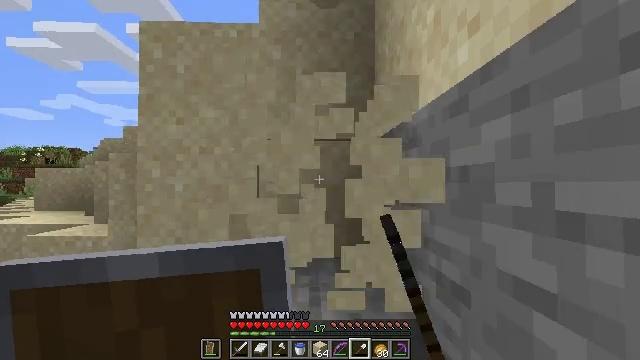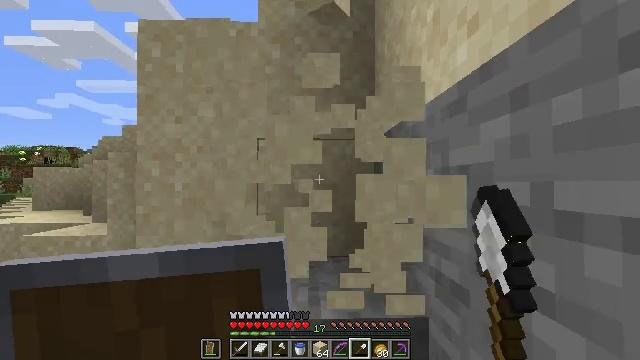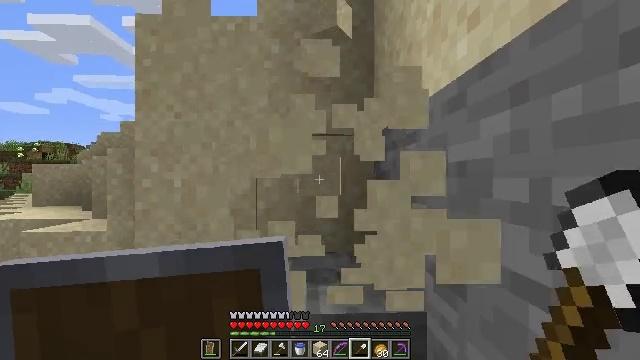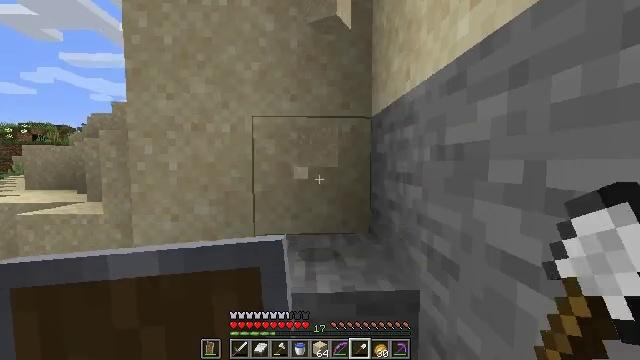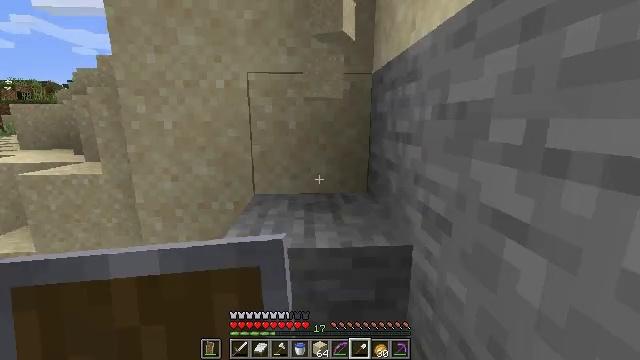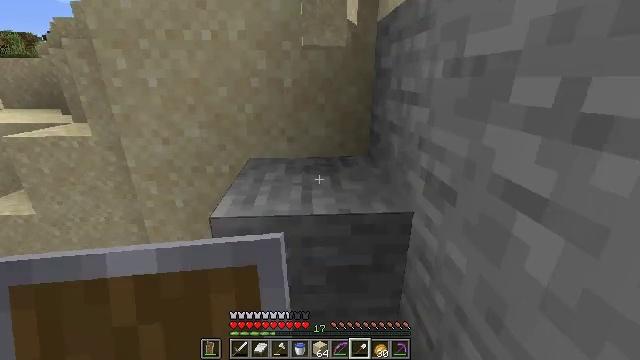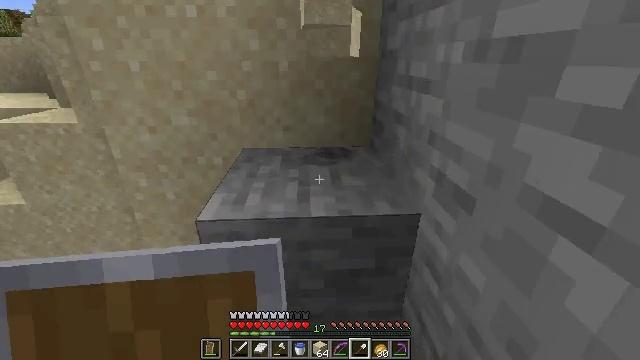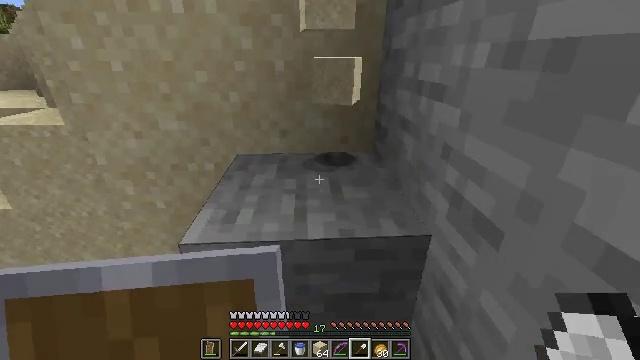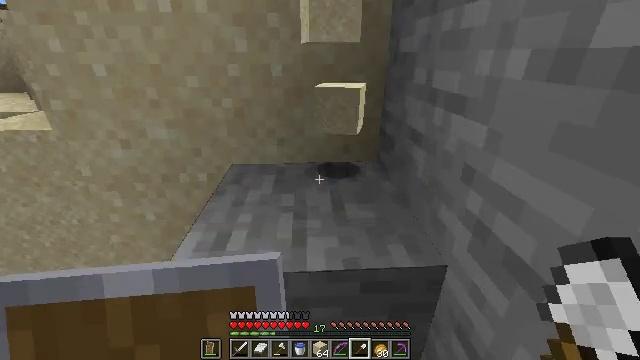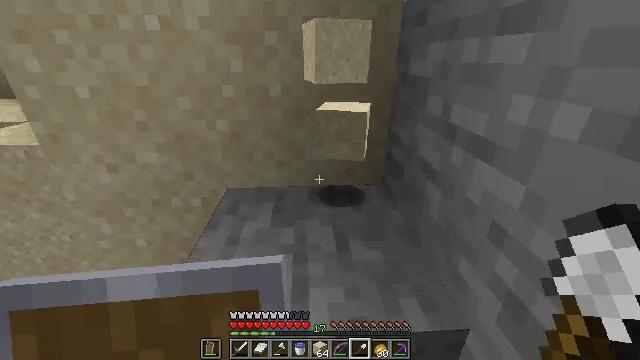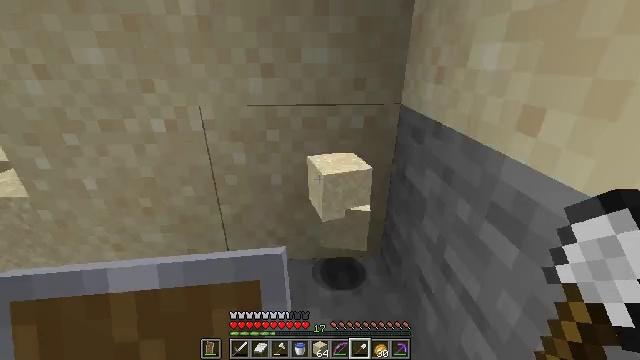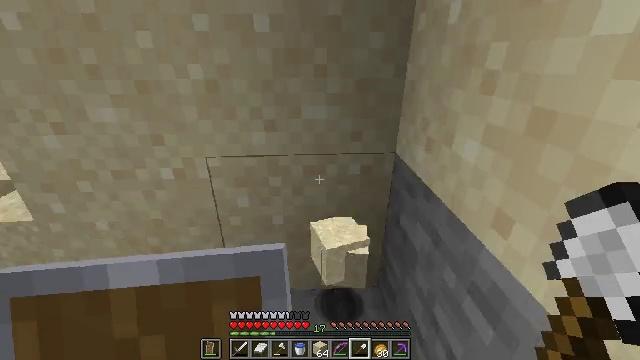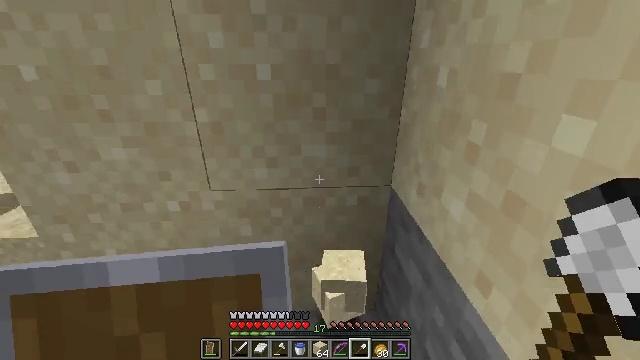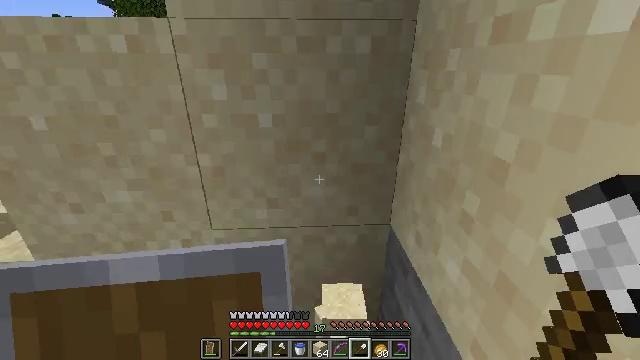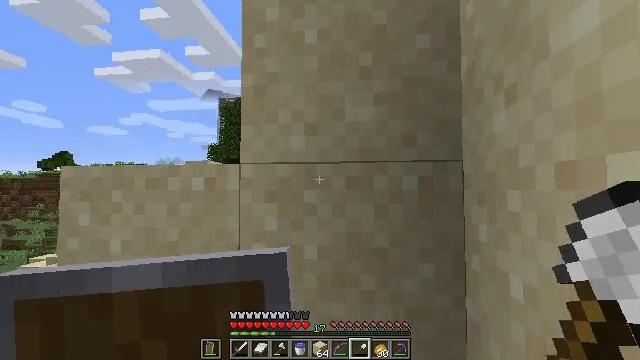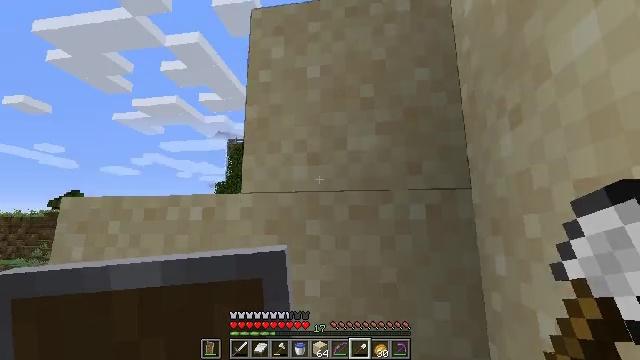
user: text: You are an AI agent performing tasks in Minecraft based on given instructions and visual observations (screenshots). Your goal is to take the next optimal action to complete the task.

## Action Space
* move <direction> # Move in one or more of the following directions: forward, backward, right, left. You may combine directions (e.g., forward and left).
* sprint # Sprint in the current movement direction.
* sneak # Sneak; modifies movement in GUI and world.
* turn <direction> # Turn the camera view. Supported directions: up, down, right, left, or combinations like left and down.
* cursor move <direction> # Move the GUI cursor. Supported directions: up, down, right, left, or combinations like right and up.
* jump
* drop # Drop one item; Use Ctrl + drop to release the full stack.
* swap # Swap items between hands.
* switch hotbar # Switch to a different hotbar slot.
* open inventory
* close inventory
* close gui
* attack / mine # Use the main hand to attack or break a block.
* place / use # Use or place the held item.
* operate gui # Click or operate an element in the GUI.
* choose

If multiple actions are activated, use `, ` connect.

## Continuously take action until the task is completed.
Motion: motion action
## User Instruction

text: Dig up some sand.
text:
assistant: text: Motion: no_op
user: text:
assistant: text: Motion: no_op
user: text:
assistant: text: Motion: turn down
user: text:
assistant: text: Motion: turn down
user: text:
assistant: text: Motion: move forward, turn down
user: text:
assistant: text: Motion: move forward, turn down
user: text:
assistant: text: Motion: move forward
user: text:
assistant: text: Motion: move forward
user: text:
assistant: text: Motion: move forward, jump
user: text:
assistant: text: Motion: move forward, jump
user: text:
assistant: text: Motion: move forward, jump
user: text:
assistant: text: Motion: move forward
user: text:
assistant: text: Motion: move forward, turn up
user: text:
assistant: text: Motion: turn left and up
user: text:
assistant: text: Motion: turn left and up
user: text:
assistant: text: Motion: no_op
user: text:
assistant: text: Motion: attack / mine
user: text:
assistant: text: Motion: attack / mine
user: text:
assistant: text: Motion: attack / mine
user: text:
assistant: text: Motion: attack / mine
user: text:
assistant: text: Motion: turn right and up, attack / mine
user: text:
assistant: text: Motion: turn right and up, attack / mine
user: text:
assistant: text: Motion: attack / mine
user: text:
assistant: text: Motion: attack / mine
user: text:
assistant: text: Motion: attack / mine
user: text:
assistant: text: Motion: attack / mine
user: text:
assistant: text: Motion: turn left and down, attack / mine
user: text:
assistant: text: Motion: attack / mine